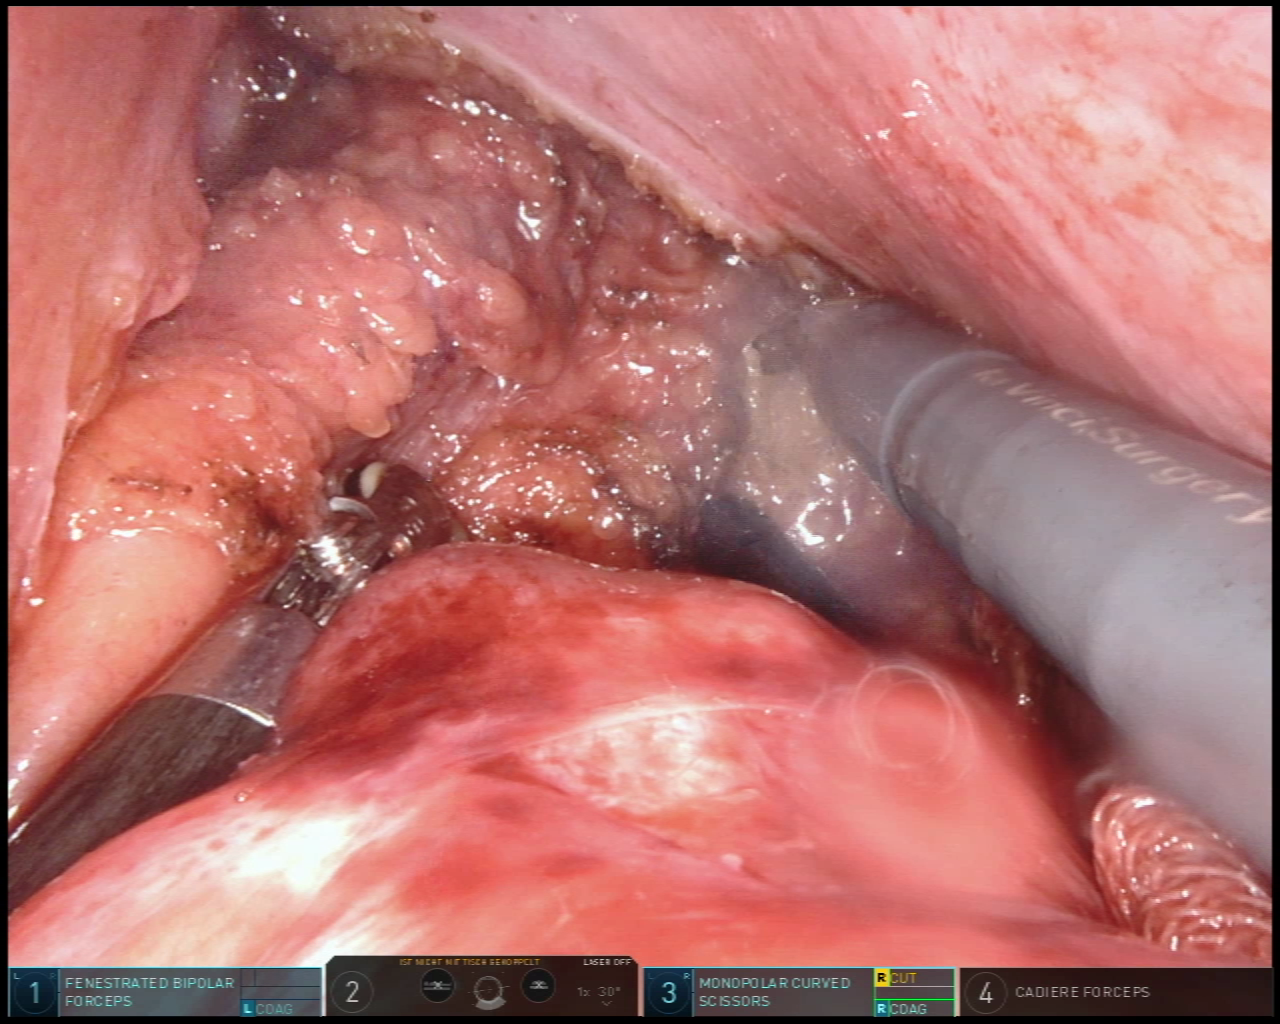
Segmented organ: vesicular_glands
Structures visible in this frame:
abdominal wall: no
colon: no
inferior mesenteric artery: no
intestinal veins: no
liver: no
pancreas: no
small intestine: no
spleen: no
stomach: no
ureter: no
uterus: no
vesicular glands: yes